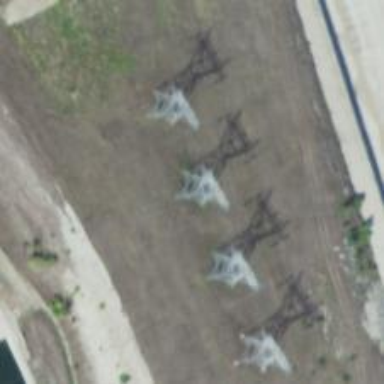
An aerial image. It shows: Lattice structure tower used for power transmission.